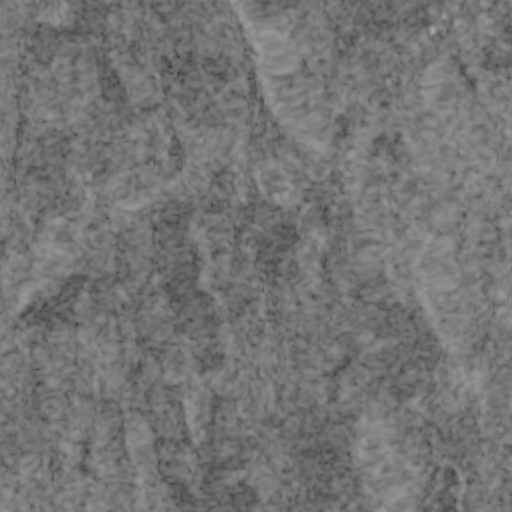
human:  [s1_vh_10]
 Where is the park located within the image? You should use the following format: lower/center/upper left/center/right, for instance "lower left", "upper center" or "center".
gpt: The park is located in the upper right of the image.
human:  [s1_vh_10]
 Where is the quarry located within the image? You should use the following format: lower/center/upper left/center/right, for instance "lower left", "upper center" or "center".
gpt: The quarry is located in the lower right of the image.
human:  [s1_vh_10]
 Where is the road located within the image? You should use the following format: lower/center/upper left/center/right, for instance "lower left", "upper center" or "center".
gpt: There is no road in the image.

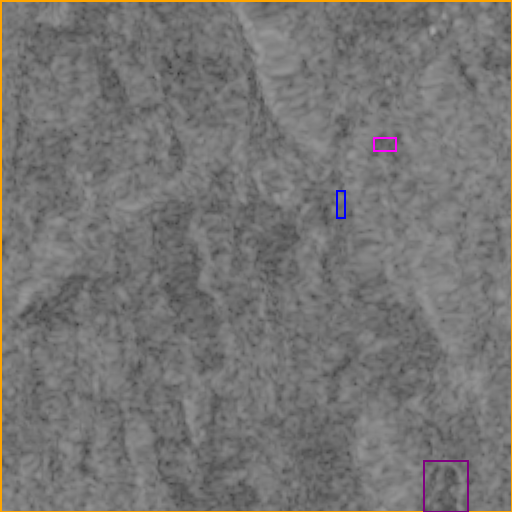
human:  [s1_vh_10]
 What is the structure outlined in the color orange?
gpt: The structure outlined in orange is a crop field.
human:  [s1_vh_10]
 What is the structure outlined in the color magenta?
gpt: The structure outlined in magenta is a park.
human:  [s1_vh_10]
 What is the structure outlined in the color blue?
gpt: The structure outlined in blue is a parking lot.
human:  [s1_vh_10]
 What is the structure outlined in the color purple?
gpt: The structure outlined in purple is a quarry.
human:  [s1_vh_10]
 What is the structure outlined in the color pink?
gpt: There is no pink outline.